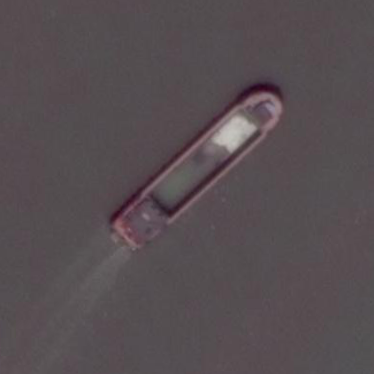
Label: civil